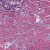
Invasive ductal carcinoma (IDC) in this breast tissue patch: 0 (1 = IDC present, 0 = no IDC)